Question: I'm trying to implement algoritm to convert Directed Acyclic Graph to Tree (for fun, learining, kata, name it). So I come up with the data structure Node:

'''
/// <summary>
/// Represeting a node in DAG or Tree
/// </summary>
/// <typeparam name="T">Value of the node</typeparam>
public class Node<T>
{
/// <summary>
/// creats a node with no child nodes
/// </summary>
/// <param name="value">Value of the node</param>
public Node(T value)
{
Value = value;
ChildNodes = new List<Node<T>>();
}
/// <summary>
/// Creates a node with given value and copy the collection of child nodes
/// </summary>
/// <param name="value">value of the node</param>
/// <param name="childNodes">collection of child nodes</param>
public Node(T value, IEnumerable<Node<T>> childNodes)
{
if (childNodes == null)
{
throw new ArgumentNullException("childNodes");
}
ChildNodes = new List<Node<T>>(childNodes);
Value = value;
}
/// <summary>
/// Determines if the node has any child node
/// </summary>
/// <returns>true if has any</returns>
public bool HasChildNodes
{
get { return this.ChildNodes.Count != 0; }
}
/// <summary>
/// Travearse the Graph recursively
/// </summary>
/// <param name="root">root node</param>
/// <param name="visitor">visitor for each node</param>
public void Traverse(Node<T> root, Action<Node<T>> visitor)
{
if (root == null)
{
throw new ArgumentNullException("root");
}
if (visitor == null)
{
throw new ArgumentNullException("visitor");
}
visitor(root);
foreach (var node in root.ChildNodes)
{
Traverse(node, visitor);
}
}
/// <summary>
/// Value of the node
/// </summary>
public T Value { get; private set; }
/// <summary>
/// List of all child nodes
/// </summary>
public List<Node<T>> ChildNodes { get; private set; }
}
'''
It's pretty straightforward. Methods:
'''
/// <summary>
/// Helper class for Node
/// </summary>
/// <typeparam name="T">Value of a node</typeparam>
public static class NodeHelper
{
/// <summary>
/// Converts Directed Acyclic Graph to Tree data structure using recursion.
/// </summary>
/// <param name="root">root of DAG</param>
/// <param name="seenNodes">keep track of child elements to find multiple connections (f.e. A connects with B and C and B also connects with C)</param>
/// <returns>root node of the tree</returns>
public static Node<T> DAG2TreeRec<T>(this Node<T> root, HashSet<Node<T>> seenNodes)
{
if (root == null)
{
throw new ArgumentNullException("root");
}
if (seenNodes == null)
{
throw new ArgumentNullException("seenNodes");
}
var length = root.ChildNodes.Count;
for (int i = 0; i < length; ++i)
{
var node = root.ChildNodes[i];
if (seenNodes.Contains(node))
{
var nodeClone = new Node<T>(node.Value, node.ChildNodes);
node = nodeClone;
}
else
{
seenNodes.Add(node);
}
DAG2TreeRec(node, seenNodes);
}
return root;
}
/// <summary>
/// Converts Directed Acyclic Graph to Tree data structure using explicite stack.
/// </summary>
/// <param name="root">root of DAG</param>
/// <param name="seenNodes">keep track of child elements to find multiple connections (f.e. A connects with B and C and B also connects with C)</param>
/// <returns>root node of the tree</returns>
public static Node<T> DAG2Tree<T>(this Node<T> root, HashSet<Node<T>> seenNodes)
{
if (root == null)
{
throw new ArgumentNullException("root");
}
if (seenNodes == null)
{
throw new ArgumentNullException("seenNodes");
}
var stack = new Stack<Node<T>>();
stack.Push(root);
while (stack.Count > 0)
{
var tempNode = stack.Pop();
var length = tempNode.ChildNodes.Count;
for (int i = 0; i < length; ++i)
{
var node = tempNode.ChildNodes[i];
if (seenNodes.Contains(node))
{
var nodeClone = new Node<T>(node.Value, node.ChildNodes);
node = nodeClone;
}
else
{
seenNodes.Add(node);
}
stack.Push(node);
}
}
return root;
}
}
'''
and test:
'''
static void Main(string[] args)
{
// Jitter preheat
Dag2TreeTest();
Dag2TreeRecTest();
Console.WriteLine("Running time ");
Dag2TreeTest();
Dag2TreeRecTest();
Console.ReadKey();
}
public static void Dag2TreeTest()
{
HashSet<Node<int>> hashSet = new HashSet<Node<int>>();
Node<int> root = BulidDummyDAG();
Stopwatch stopwatch = new Stopwatch();
stopwatch.Start();
var treeNode = root.DAG2Tree<int>(hashSet);
stopwatch.Stop();
Console.WriteLine(string.Format("Dag 2 Tree = {0}ms",stopwatch.ElapsedMilliseconds));
}
private static Node<int> BulidDummyDAG()
{
Node<int> node2 = new Node<int>(2);
Node<int> node4 = new Node<int>(4);
Node<int> node3 = new Node<int>(3);
Node<int> node5 = new Node<int>(5);
Node<int> node6 = new Node<int>(6);
Node<int> node7 = new Node<int>(7);
Node<int> node8 = new Node<int>(8);
Node<int> node9 = new Node<int>(9);
Node<int> node10 = new Node<int>(10);
Node<int> root = new Node<int>(1);
//making DAG
root.ChildNodes.Add(node2);
root.ChildNodes.Add(node3);
node3.ChildNodes.Add(node2);
node3.ChildNodes.Add(node4);
root.ChildNodes.Add(node5);
node4.ChildNodes.Add(node6);
node4.ChildNodes.Add(node7);
node5.ChildNodes.Add(node8);
node2.ChildNodes.Add(node9);
node9.ChildNodes.Add(node8);
node9.ChildNodes.Add(node10);
var length = 10000;
Node<int> tempRoot = node10;
for (int i = 0; i < length; i++)
{
var nextChildNode = new Node<int>(11 + i);
tempRoot.ChildNodes.Add(nextChildNode);
tempRoot = nextChildNode;
}
return root;
}
public static void Dag2TreeRecTest()
{
HashSet<Node<int>> hashSet = new HashSet<Node<int>>();
Node<int> root = BulidDummyDAG();
Stopwatch stopwatch = new Stopwatch();
stopwatch.Start();
var treeNode = root.DAG2TreeRec<int>(hashSet);
stopwatch.Stop();
Console.WriteLine(string.Format("Dag 2 Tree Rec = {0}ms",stopwatch.ElapsedMilliseconds));
}
'''
What is more, data structure need some improvment:
- - -
Also, before the conversion there are certian thigs that need to be checked:
- - - -
All in all, it narrows down to a few questions:
Since this is a recurion it's possible to blow up the stack. I can add stack to memorize it. If I do continuation-passing style, will I be more efficient?
I feel that immutable data structure in this case would be better. Is it correct?
Is Childs the right name ? :)
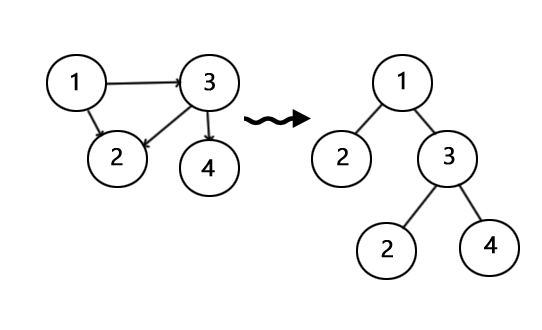
Answer: Algorithm:
- As you observed, some nodes appear twice in the output. If the node 2 had children, the whole subtree would appear twice. If you want each node to appear just once, replace'''
if (hashSet.Contains(node))
{
var nodeClone = new Node<T>(node.Value, node.Childs);
node = nodeClone;
}
'''
with'''
if (hashSet.Contains(node))
{
// node already seen -> do nothing
}
'''
- I wouldn't be too worried about the size of the stack or performance of recursion. However, you could replace your Depth-first-search with <URL>.'''
var seenNodes = new HashSet<Node>();
var q = new Queue<Node>();
q.Enqueue(root);
seenNodes.Add(root);
while (q.Count > 0) {
var node = q.Dequeue();
foreach (var child in node.Childs) {
if (!seenNodes.Contains(child )) {
seenNodes.Add(child);
q.Enqueue(child);
}
}
'''
The algorithm handles diamonds and cycles.- Multiple rootsJust declare a class Graph which will contain all the vertices'''
class Graph
{
public List<Node> Nodes { get; private set; }
public Graph()
{
Nodes = new List<Node>();
}
}
'''
---
Code:
- the could be named .- Instead of'''
var length = root.Childs.Count;
for (int i = 0; i < length; ++i)
{
var node = root.Childs[i];
'''
write'''
foreach (var child in root.Childs)
'''
- In Traverse, the visitor is quite unnecessary. You could rather have a method which yields all the nodes of the tree (in the same order traverse does) and it is up to user to do whatever with the nodes:'''
foreach(var node in root.TraverseRecursive())
{
Console.WriteLine(node.Value);
}
'''
- If you override GetHashCode and Equals, the algorithm will no more be able to distinguish between two different Nodes with same value, which is probably not what you want.- I don't see any reason why LinkedList would be better here than List, except for the reallocations (Capacity 2,4,8,16,...) which List does when adding nodes.